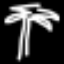
Label: palm tree